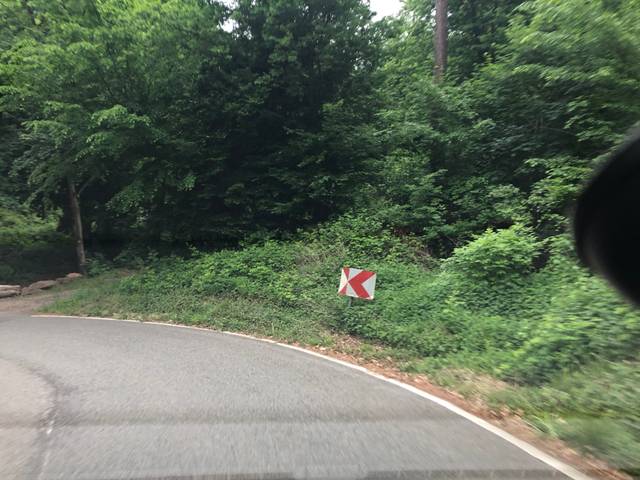
Region: Germany
Coordinates: 49.395, 8.704